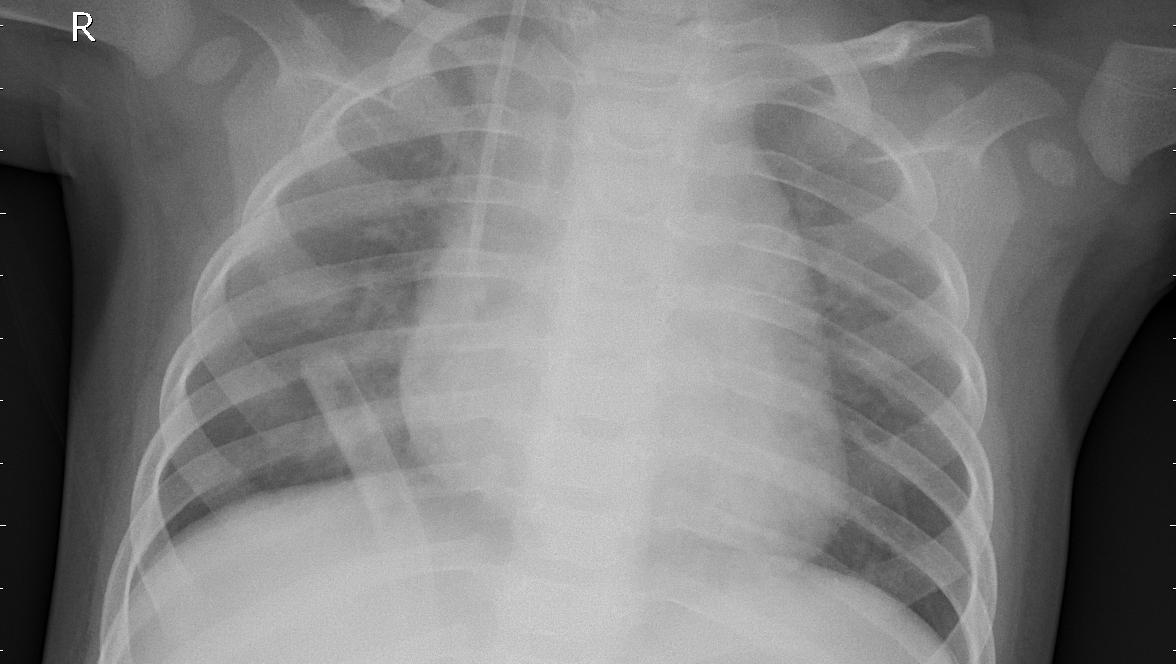
Diagnosis: PNEUMONIA